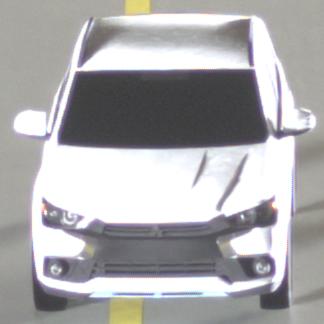
Make: Mitsubishi
Model: Outlander 2.0 Plug-In Hybrid
Detailed model: Outlander (III) Plug-In Hybrid
Model produced from: 2015/10
Model produced until: 2018/08
Doors: 5
Color: white
Road condition: wet road
Daytime: midday
Contrast: medium contrast